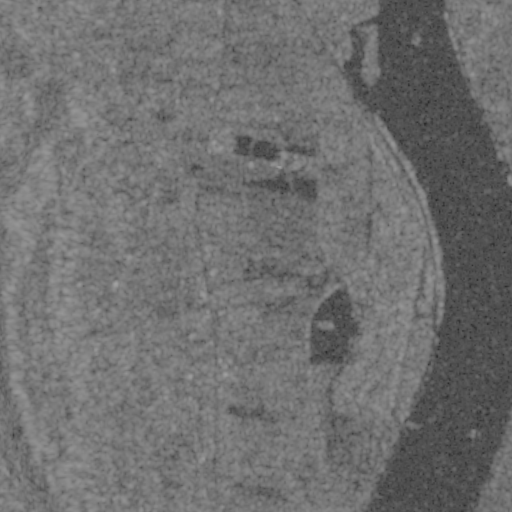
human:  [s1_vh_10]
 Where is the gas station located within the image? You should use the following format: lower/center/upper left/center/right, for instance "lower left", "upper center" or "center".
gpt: The gas station is located in the lower center of the image.
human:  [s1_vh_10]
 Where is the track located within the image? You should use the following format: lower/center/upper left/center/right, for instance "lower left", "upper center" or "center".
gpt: There is no track in the image.

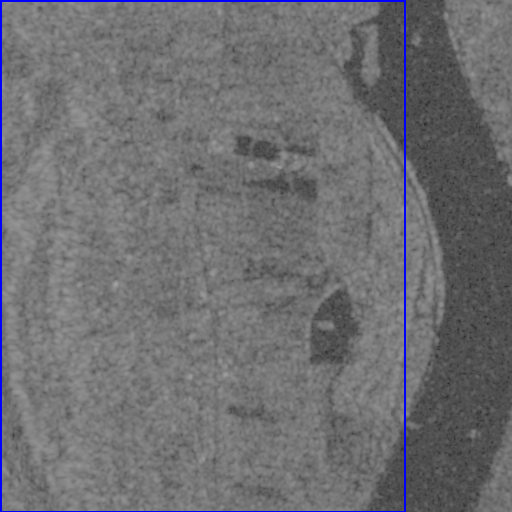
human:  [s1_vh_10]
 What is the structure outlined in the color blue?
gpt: The structure outlined in blue is a crop field.
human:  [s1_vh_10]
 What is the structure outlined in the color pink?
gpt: There is no pink outline.